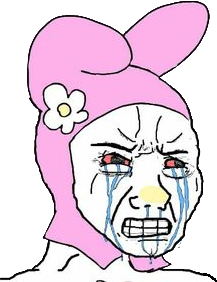
Label: 5_Crying_Wojak